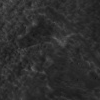
Atmospheric dust classification: not_dusty